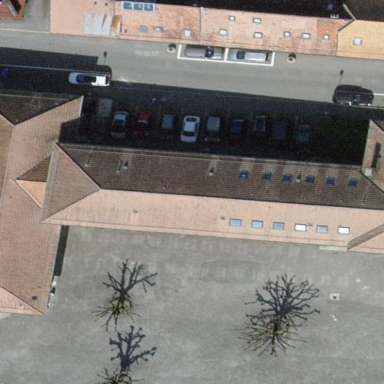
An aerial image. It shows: School.